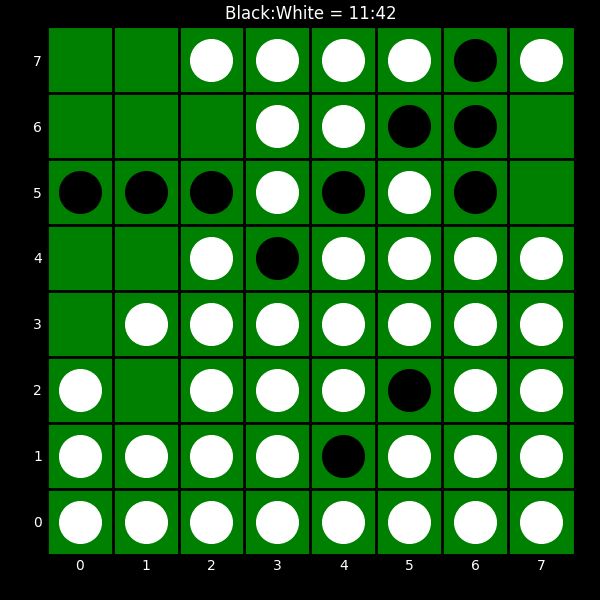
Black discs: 11
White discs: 42